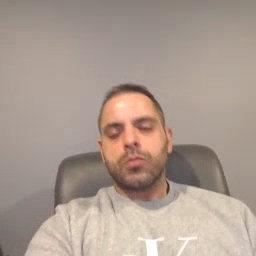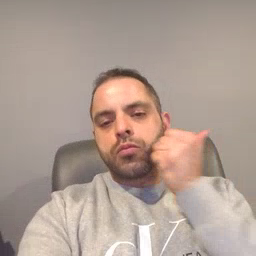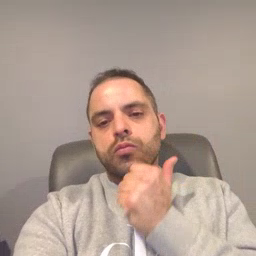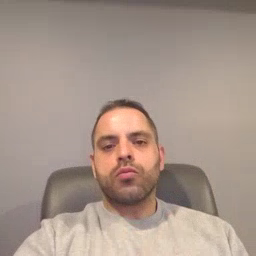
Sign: every